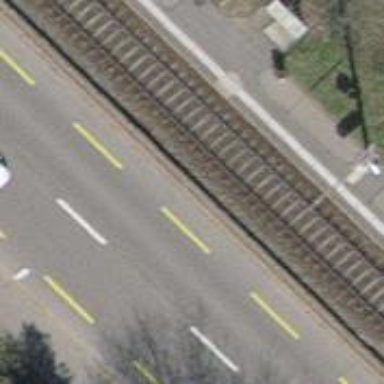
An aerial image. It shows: Single railway track with electrification through contact line.